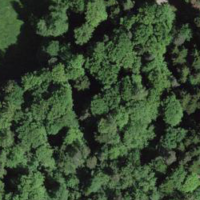
EUNIS habitat code: 43
Species observed at this site:
Pararge aegeria